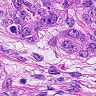
Metastatic tissue present: yes